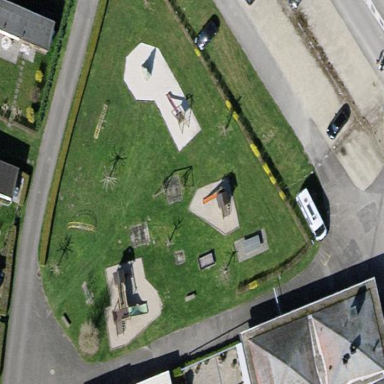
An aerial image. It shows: Playground area for leisure activities on the land.